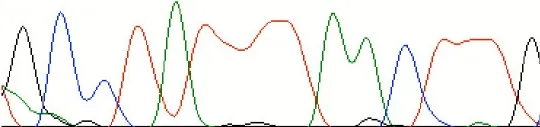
Patient tumour. Samples. The patient's tumour sample contained a GCCTAT duplication.
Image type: chart (chart)